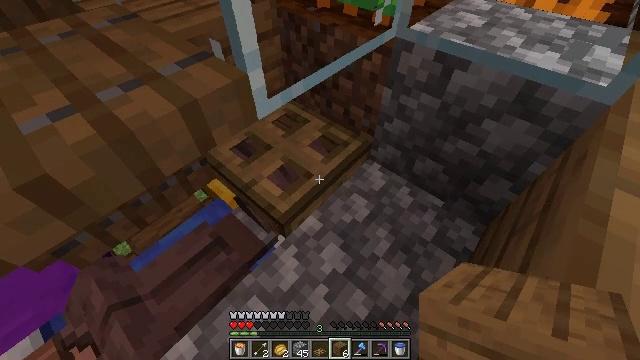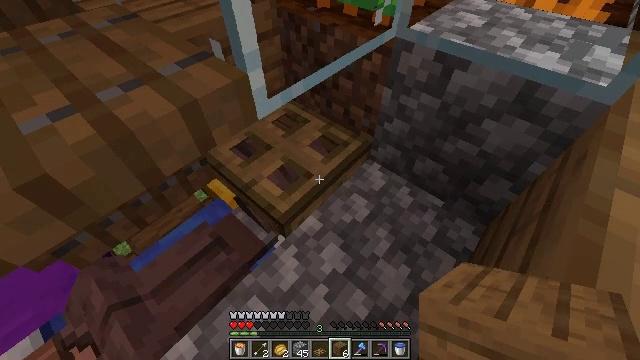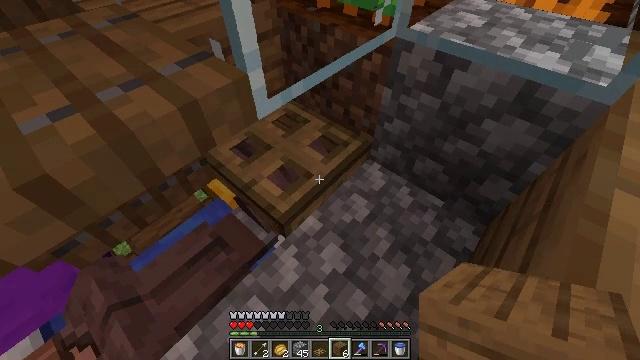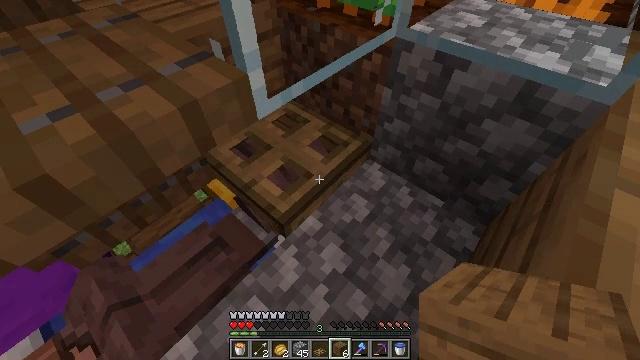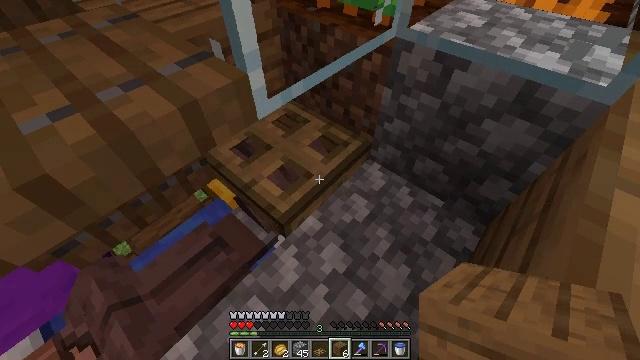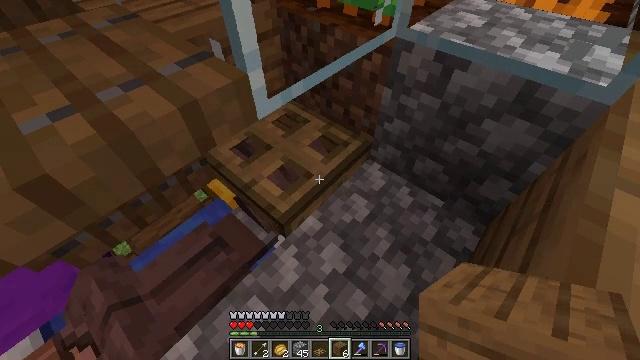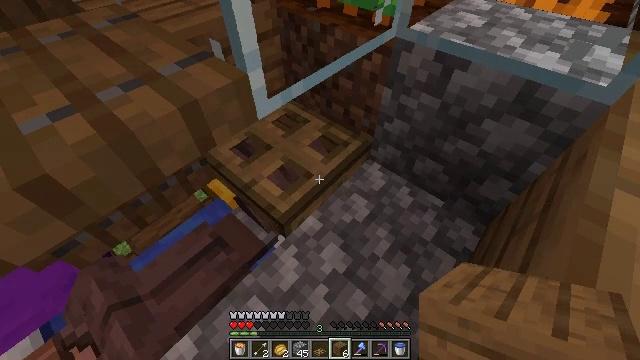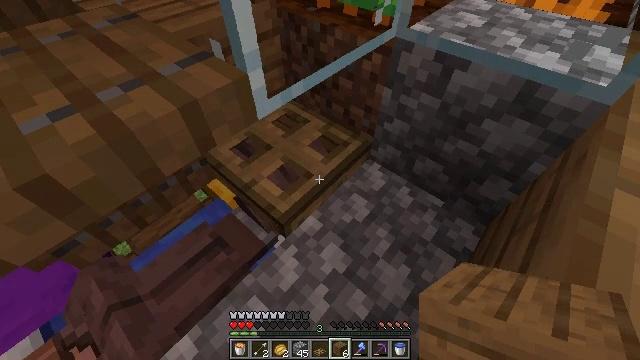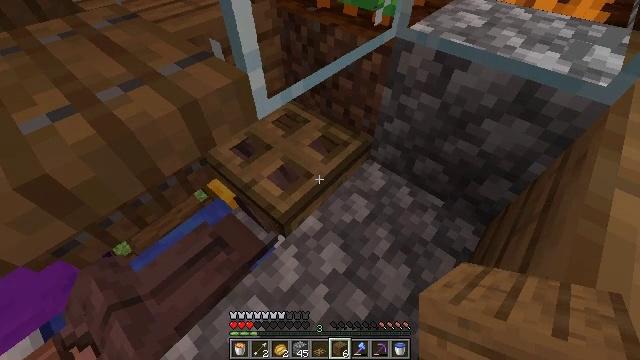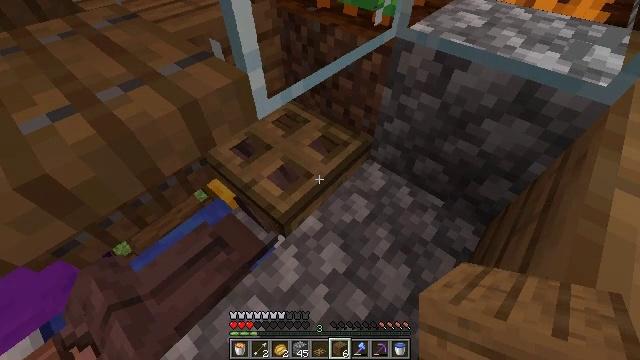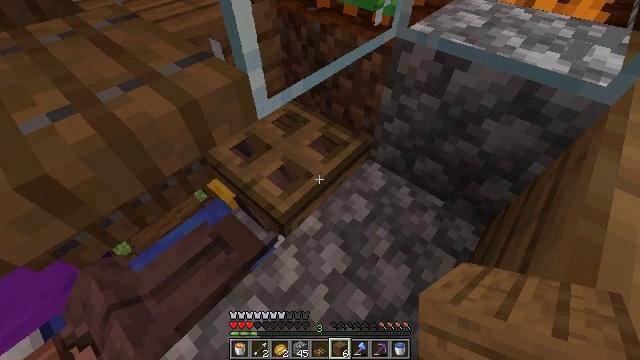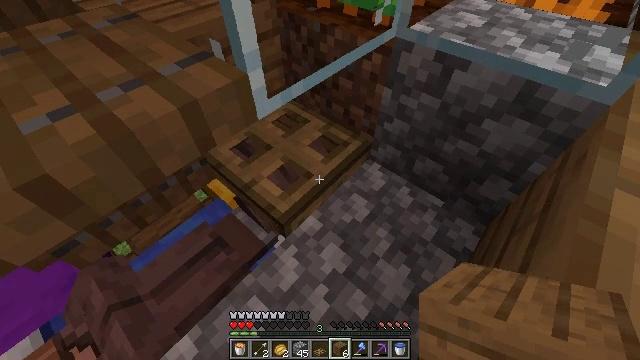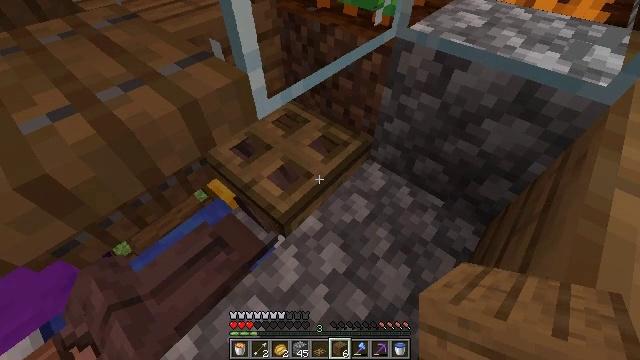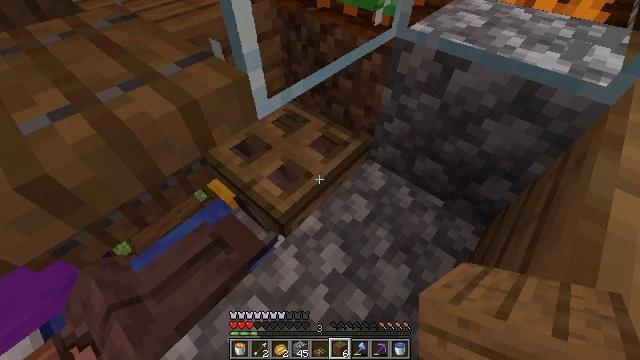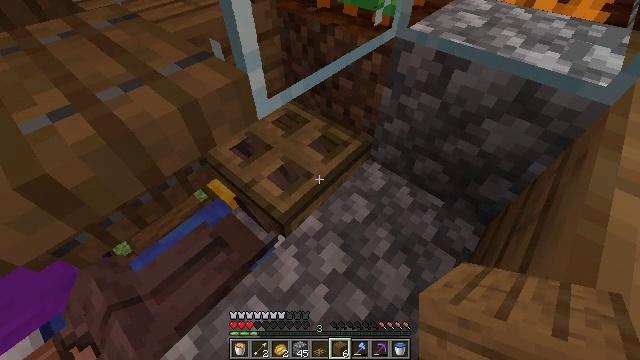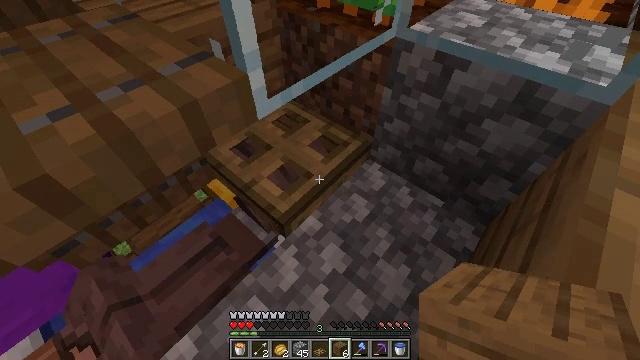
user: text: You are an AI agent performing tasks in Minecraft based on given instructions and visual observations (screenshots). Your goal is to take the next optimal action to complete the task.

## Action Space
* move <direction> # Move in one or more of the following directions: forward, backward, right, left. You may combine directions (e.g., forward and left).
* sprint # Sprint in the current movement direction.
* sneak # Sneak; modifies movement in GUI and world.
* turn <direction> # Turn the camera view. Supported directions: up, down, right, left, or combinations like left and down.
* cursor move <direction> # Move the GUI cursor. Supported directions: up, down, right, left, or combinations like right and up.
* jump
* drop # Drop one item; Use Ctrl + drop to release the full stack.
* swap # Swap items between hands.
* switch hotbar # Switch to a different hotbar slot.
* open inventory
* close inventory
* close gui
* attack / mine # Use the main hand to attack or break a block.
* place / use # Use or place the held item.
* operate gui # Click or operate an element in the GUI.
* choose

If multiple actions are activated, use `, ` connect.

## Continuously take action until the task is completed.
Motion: motion action
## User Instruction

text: Mine the oak trapdoor.
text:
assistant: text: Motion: no_op
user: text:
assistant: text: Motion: no_op
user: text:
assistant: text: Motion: no_op
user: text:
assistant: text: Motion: no_op
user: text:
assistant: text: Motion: no_op
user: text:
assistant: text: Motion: no_op
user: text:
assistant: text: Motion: no_op
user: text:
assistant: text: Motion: no_op
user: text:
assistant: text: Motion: no_op
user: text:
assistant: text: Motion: no_op
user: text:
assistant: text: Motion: no_op
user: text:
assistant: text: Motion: no_op
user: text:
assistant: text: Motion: no_op
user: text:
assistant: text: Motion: no_op
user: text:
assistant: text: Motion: no_op
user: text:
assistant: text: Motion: no_op
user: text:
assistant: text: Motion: no_op
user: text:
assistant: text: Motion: no_op
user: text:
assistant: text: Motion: no_op
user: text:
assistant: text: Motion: no_op
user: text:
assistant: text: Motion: no_op
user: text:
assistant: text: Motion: no_op
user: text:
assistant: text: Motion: no_op
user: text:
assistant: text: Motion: no_op
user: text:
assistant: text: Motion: no_op
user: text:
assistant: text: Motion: no_op
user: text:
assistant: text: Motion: no_op
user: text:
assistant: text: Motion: no_op
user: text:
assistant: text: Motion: no_op
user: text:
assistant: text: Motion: no_op